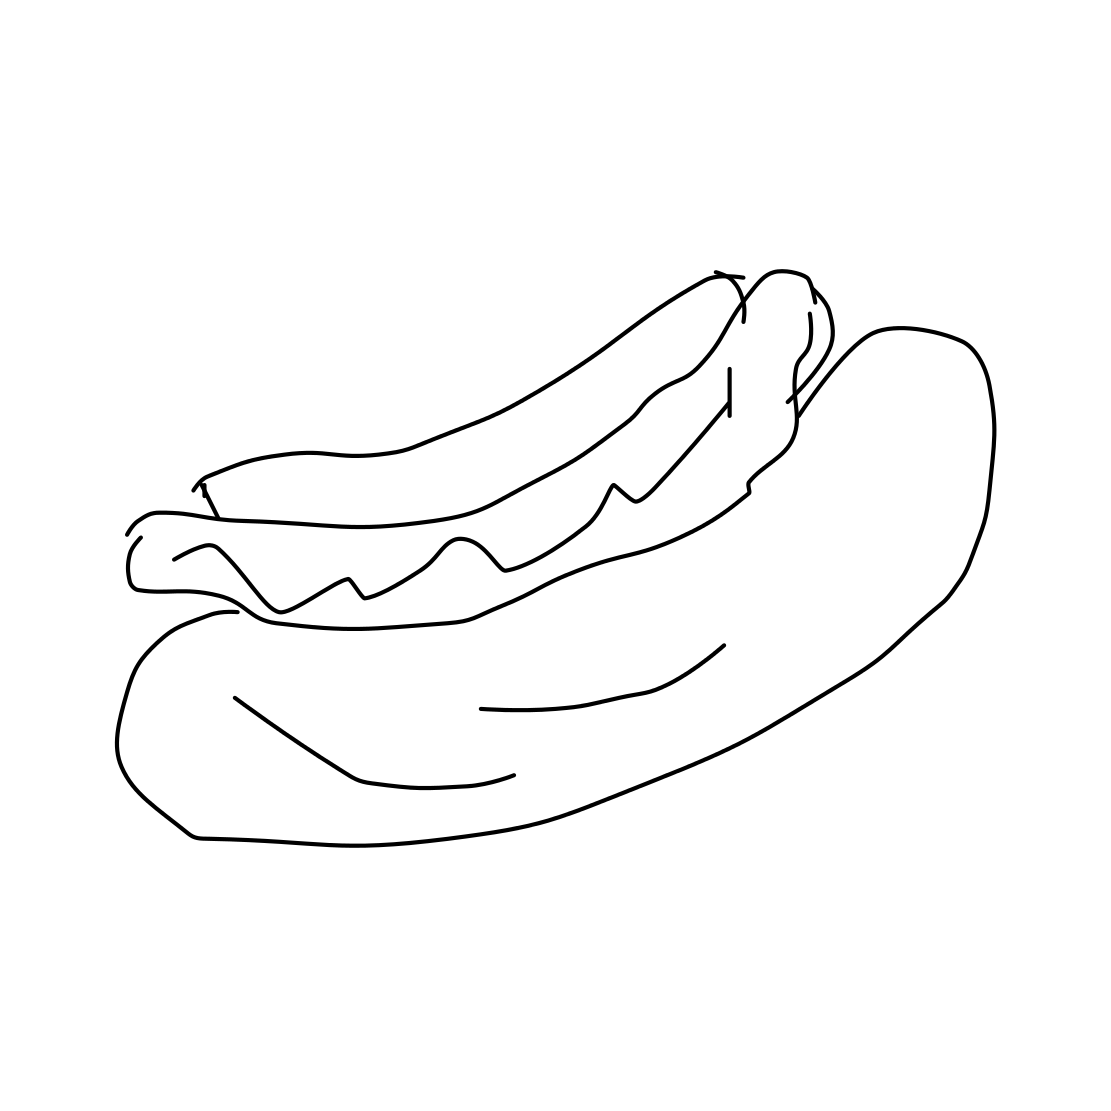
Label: hot-dog